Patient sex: F
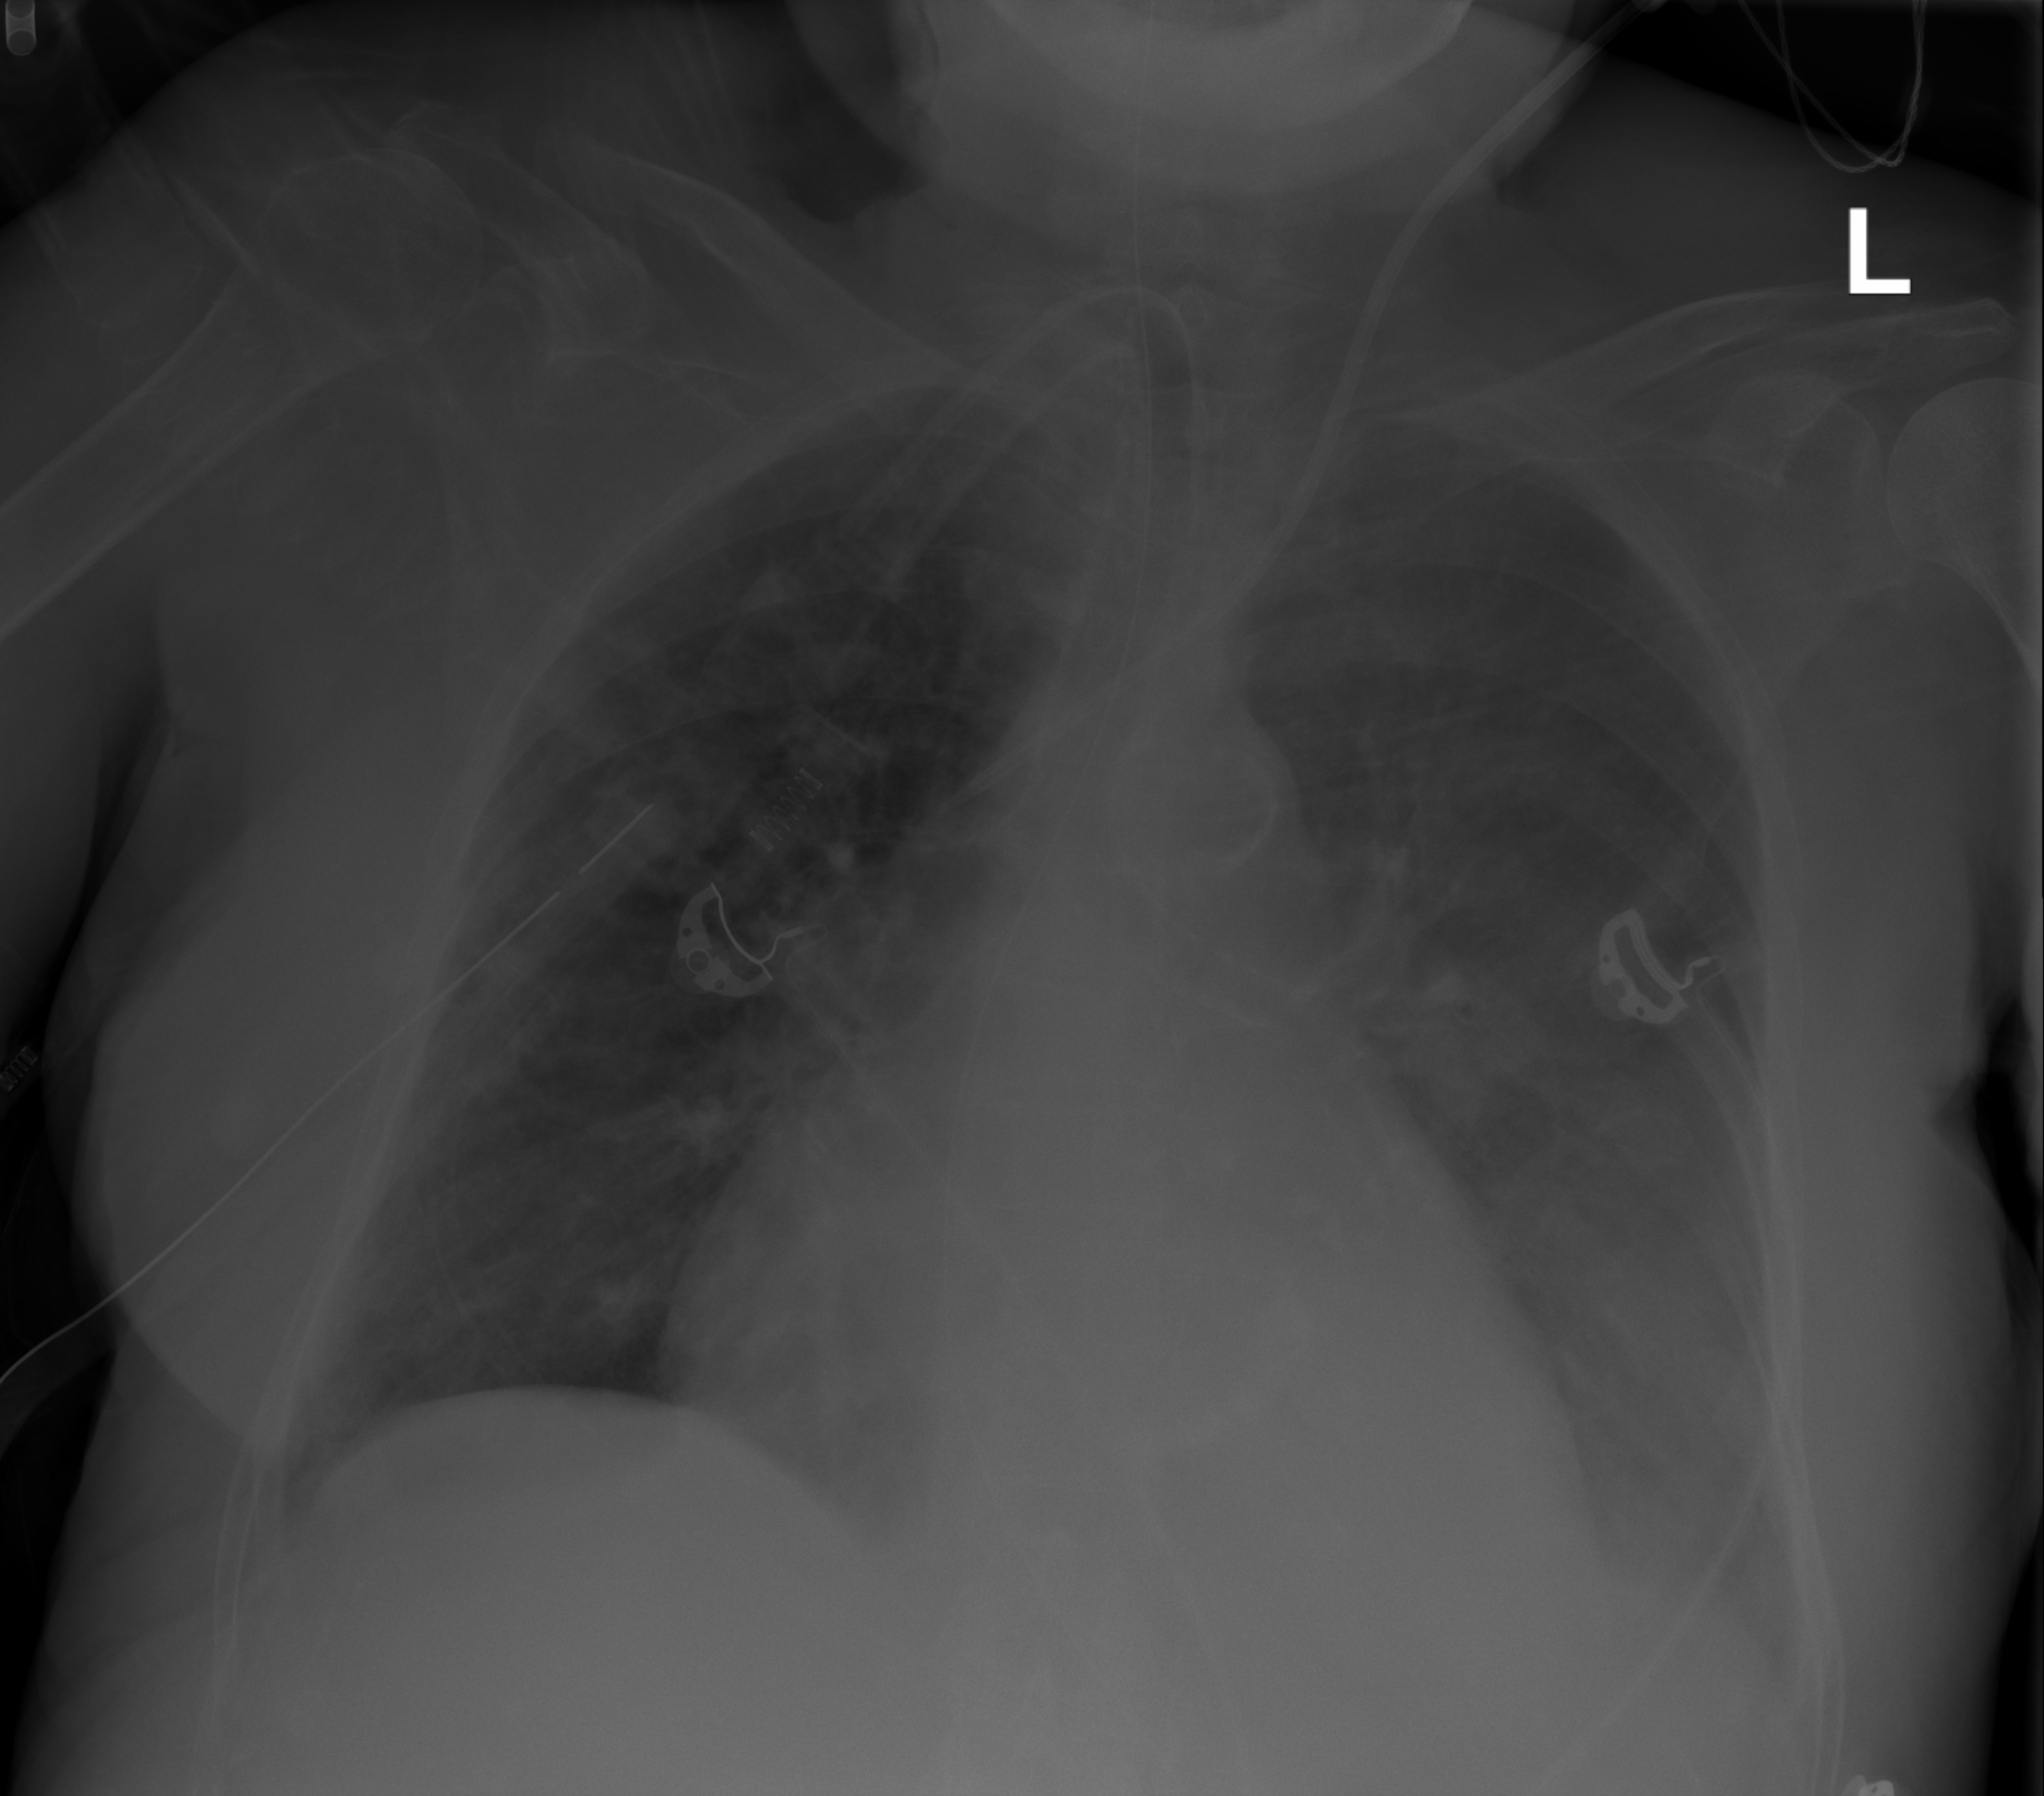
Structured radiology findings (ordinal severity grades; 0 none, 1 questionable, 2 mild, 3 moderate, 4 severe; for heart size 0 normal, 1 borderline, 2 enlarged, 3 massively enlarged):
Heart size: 2
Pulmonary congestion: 0
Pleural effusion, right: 0
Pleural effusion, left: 3
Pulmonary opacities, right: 0
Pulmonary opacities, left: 0
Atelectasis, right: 0
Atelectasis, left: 2